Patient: sex M, age 78
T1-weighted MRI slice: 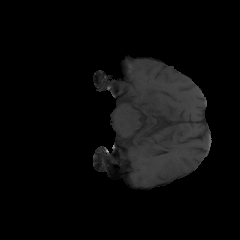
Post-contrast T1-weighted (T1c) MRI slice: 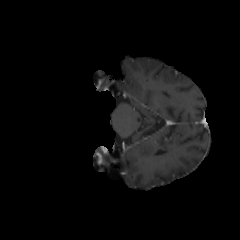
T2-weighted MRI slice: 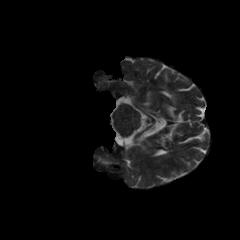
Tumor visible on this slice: no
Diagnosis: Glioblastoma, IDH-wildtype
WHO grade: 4